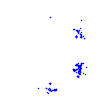
Particle: pion